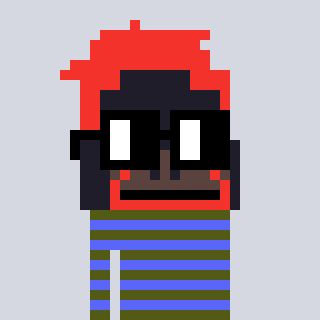
a pixel art character with square black glasses, a orangutan-shaped head and a purple-colored body on a cool background